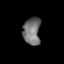
Tissue: lung
Cell type: Others
Senescence score: 0.09654
Nuclear area (px): 464
Mean DAPI intensity: 115.334